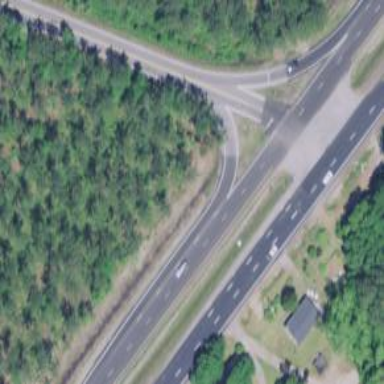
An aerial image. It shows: Tertiary link road with asphalt surface.